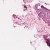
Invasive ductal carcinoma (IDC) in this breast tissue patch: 0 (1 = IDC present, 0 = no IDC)